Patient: sex F, age 35
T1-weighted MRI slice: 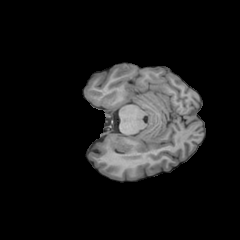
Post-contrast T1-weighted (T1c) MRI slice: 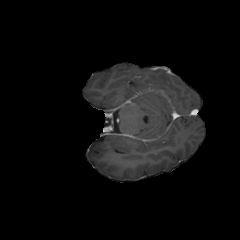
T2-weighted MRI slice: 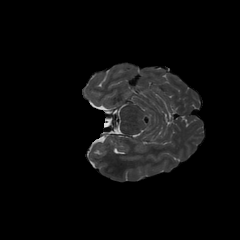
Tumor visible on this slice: no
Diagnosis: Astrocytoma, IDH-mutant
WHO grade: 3